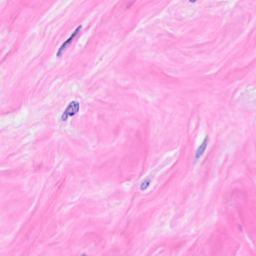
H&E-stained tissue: Breast